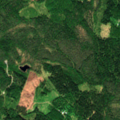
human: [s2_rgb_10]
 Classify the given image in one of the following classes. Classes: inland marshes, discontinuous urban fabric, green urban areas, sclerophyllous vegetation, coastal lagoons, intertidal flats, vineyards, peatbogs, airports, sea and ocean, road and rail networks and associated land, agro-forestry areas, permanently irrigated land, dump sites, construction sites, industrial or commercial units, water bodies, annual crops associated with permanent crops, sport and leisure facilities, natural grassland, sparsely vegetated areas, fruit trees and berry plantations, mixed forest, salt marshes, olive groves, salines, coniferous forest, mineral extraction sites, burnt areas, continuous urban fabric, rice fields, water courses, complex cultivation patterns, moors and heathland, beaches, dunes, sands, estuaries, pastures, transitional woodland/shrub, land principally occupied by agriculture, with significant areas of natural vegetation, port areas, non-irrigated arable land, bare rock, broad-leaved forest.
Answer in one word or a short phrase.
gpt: broad-leaved forest, coniferous forest, mixed forest